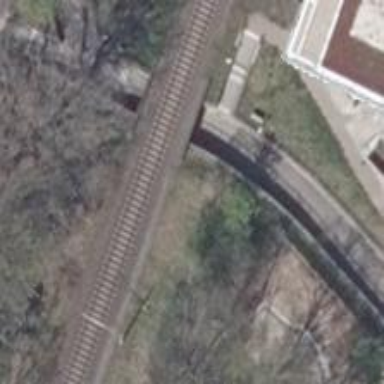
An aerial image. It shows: Footway with asphalt surface passing through tunnel. The track quality is grade1.